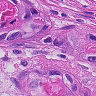
Metastatic tissue present: yes